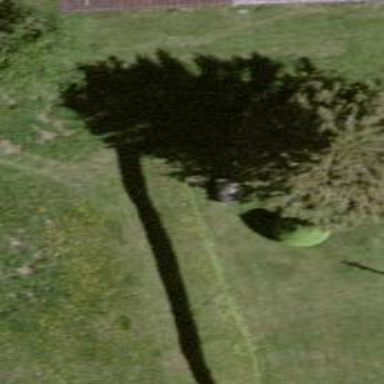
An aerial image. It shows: Hedge acting as barrier.